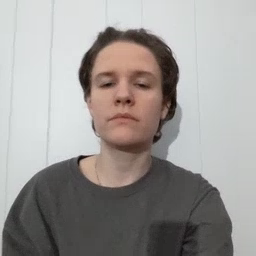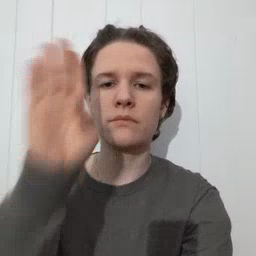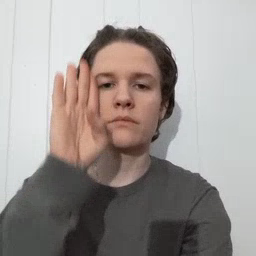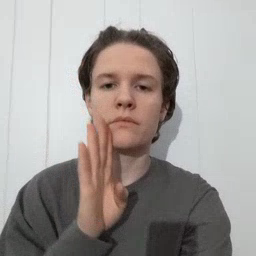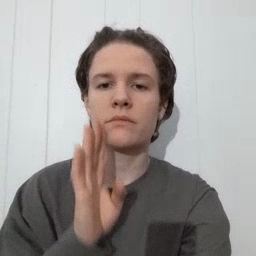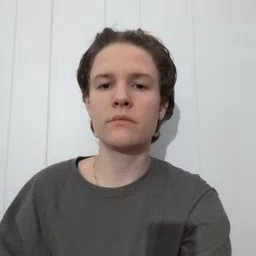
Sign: brown